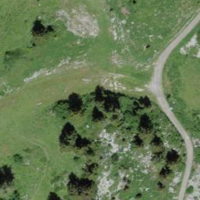
EUNIS habitat code: 23
Species observed at this site:
Dendrocopos major
Certhia familiaris
Corvus corone
Corvus corax
Periparus ater